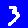
Digit: 3